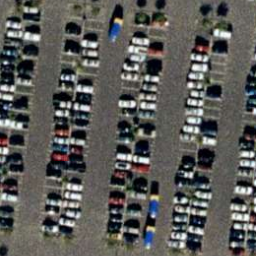
Label: parking lot